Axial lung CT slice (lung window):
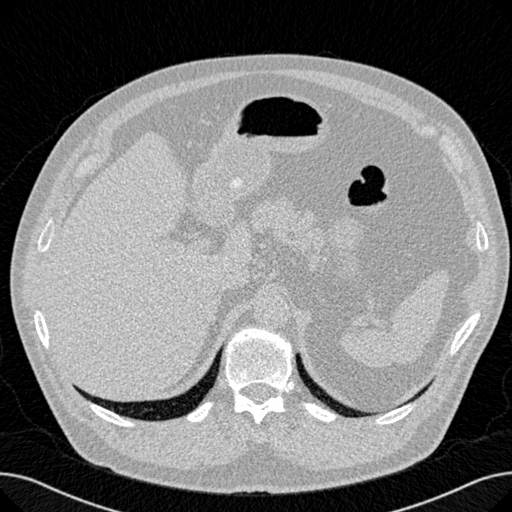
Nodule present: no